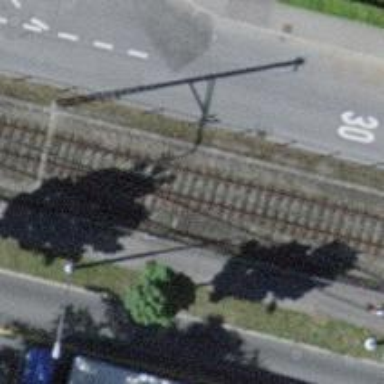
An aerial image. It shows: Single-track spur railway line.